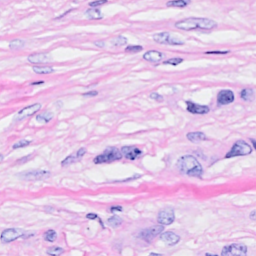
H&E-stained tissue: Breast